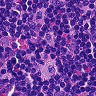
Metastatic tissue present: no